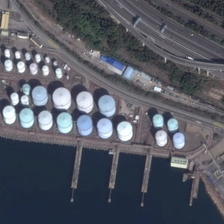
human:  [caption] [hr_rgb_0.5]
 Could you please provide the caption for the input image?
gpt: a large number of storage tanks were built in the factory .

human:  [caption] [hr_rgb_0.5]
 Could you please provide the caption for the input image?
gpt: the factory is located near the ocean .

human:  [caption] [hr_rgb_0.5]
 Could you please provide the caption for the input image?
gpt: the factory is located near the ocean .

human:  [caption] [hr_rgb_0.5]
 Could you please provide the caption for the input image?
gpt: a large number of storage tanks were built in the factory .

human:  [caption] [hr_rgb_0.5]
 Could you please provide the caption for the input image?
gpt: the factory is located near the ocean .